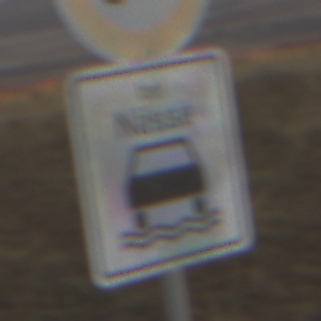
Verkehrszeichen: BeiNaesse
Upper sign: Geschwindigkeit60
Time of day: SunriseSunset
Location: Outdoor (Nature)
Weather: Clear
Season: NotSpecified
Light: Natural